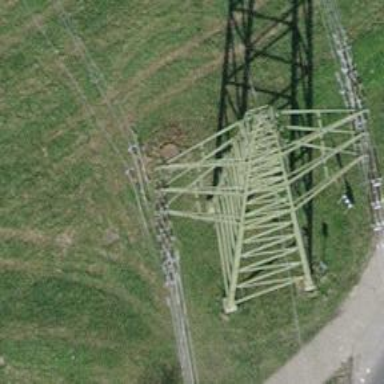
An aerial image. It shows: Power line with three cables in bay configuration.